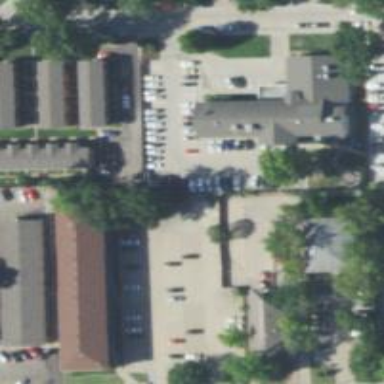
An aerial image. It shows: Parking area.